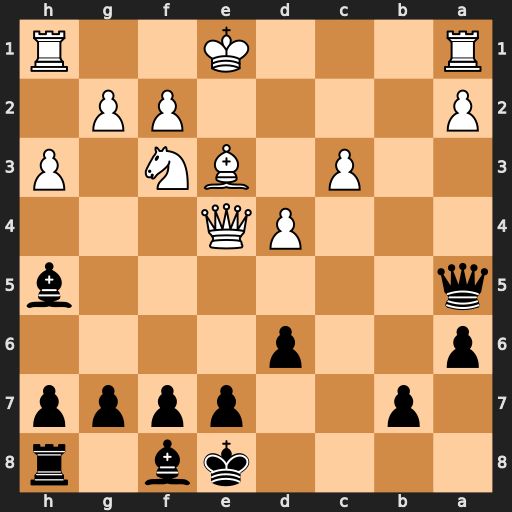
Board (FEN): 4kb1r/1p2pppp/p2p4/q6b/3PQ3/2P1BN1P/P4PP1/R3K2R
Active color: b
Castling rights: KQk
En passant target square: -
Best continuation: Qxc3+ Ke2 Bg6